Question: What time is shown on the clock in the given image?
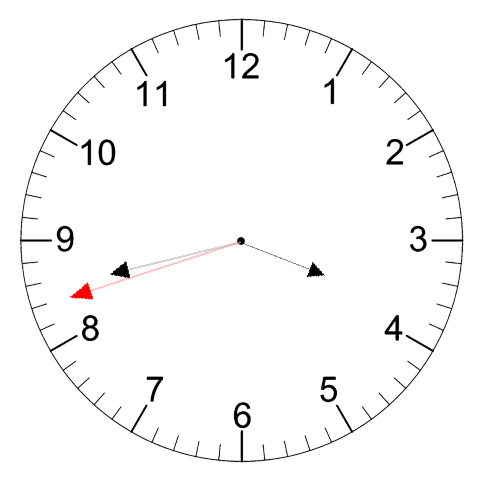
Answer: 03:42:42